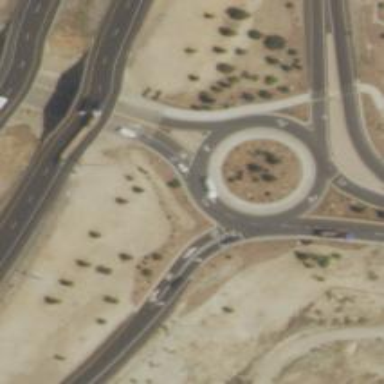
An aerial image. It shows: Primary highway with asphalt surface leading to roundabout.